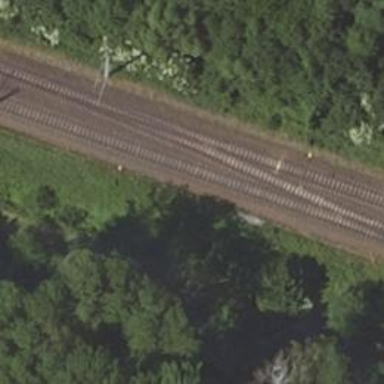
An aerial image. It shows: Railway with electrified contact lines.